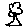
Label: tree